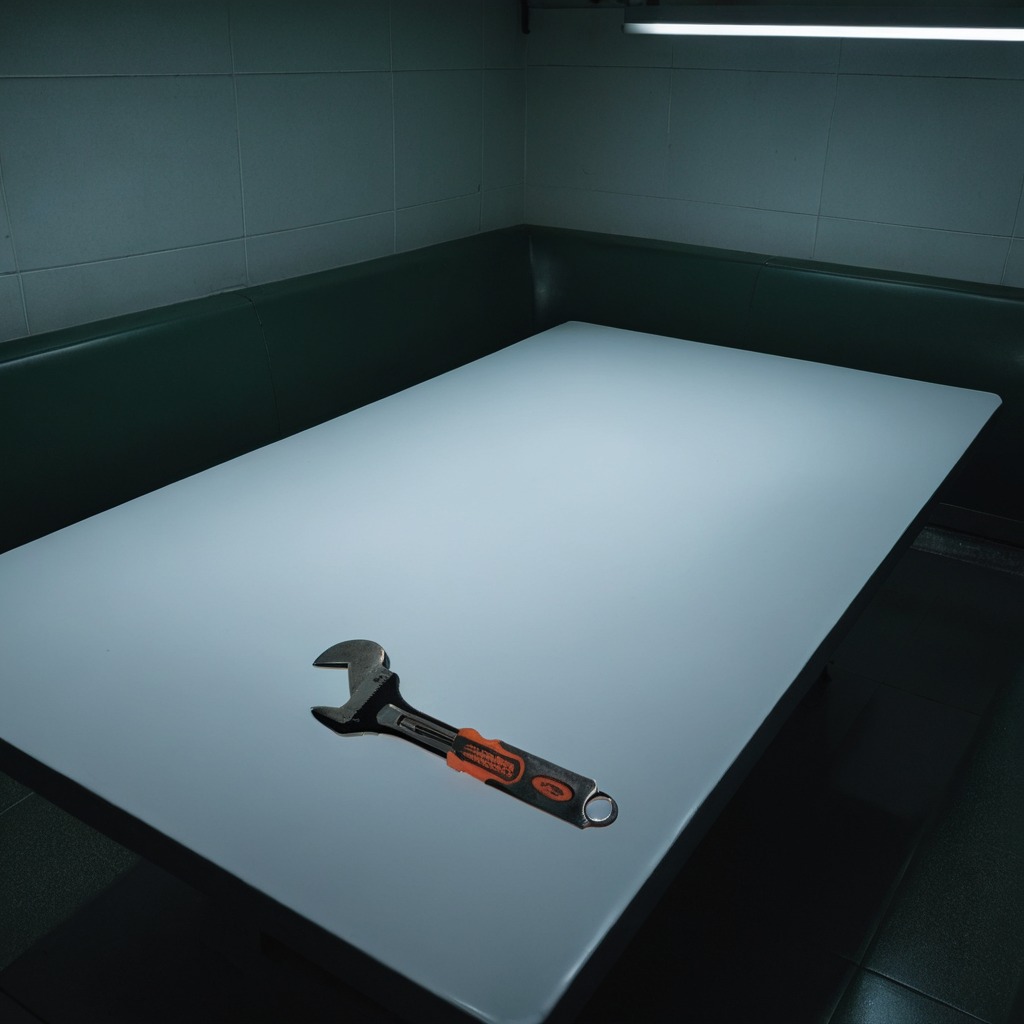
An wrench is lying on a clean empty table in a railway signal maintenance room lit by harsh overhead fluorescents.